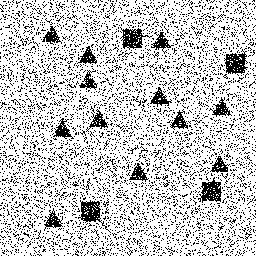
Squares: 4
Triangles: 12
Stars: 0
Total shapes: 16